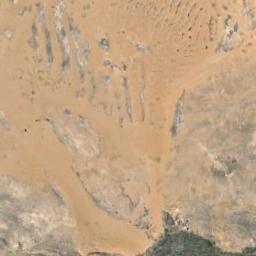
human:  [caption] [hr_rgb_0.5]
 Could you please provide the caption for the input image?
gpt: The yellow desert is next to some plants .

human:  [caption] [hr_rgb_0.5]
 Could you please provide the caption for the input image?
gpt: The desert has yellow sand and some small hills .

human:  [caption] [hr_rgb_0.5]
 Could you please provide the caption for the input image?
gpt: There is a little grain in this desert .

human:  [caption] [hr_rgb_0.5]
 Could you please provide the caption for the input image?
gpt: The light yellow desert covers the brown bare land .

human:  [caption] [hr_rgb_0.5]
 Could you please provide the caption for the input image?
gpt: A desert covered with sand and some bare land .